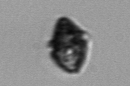
Label: Kryptoperidinium_triquetrum